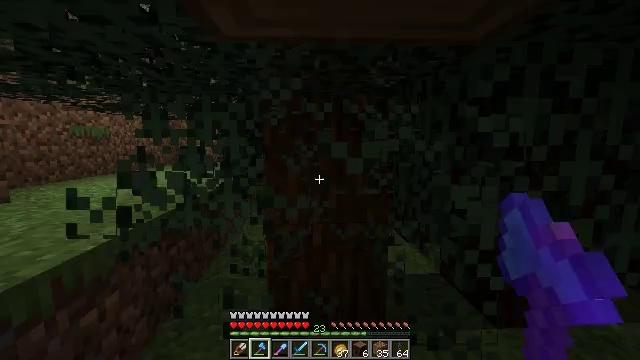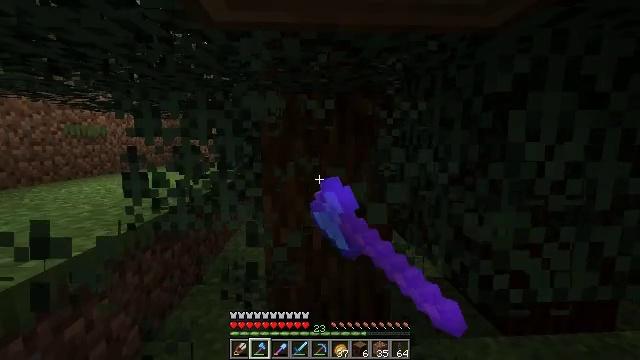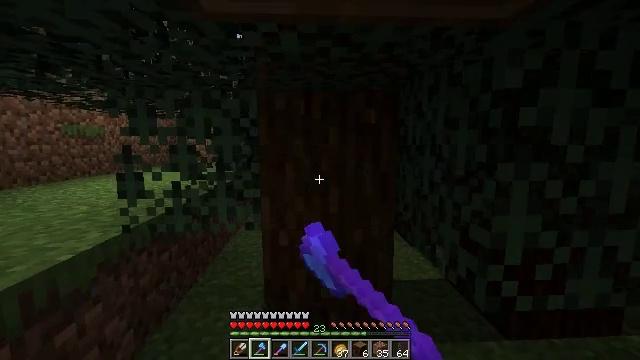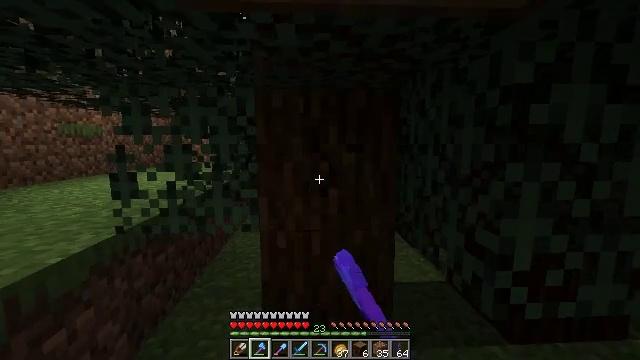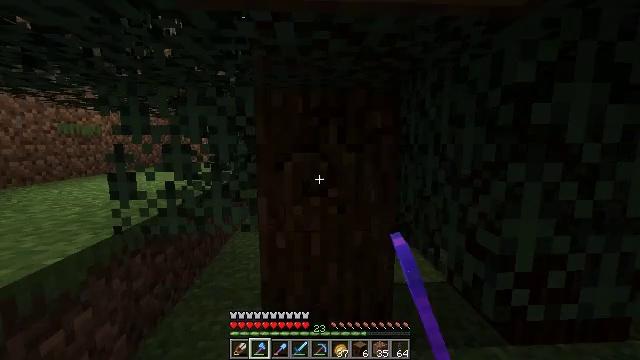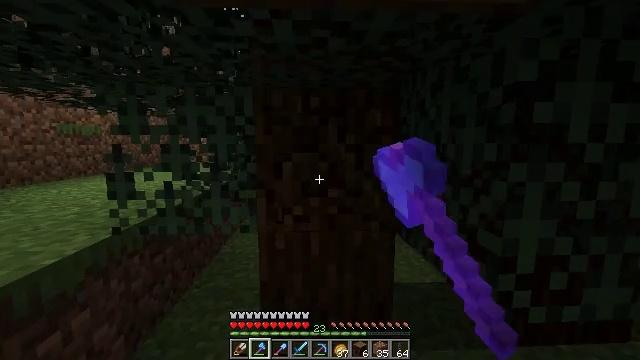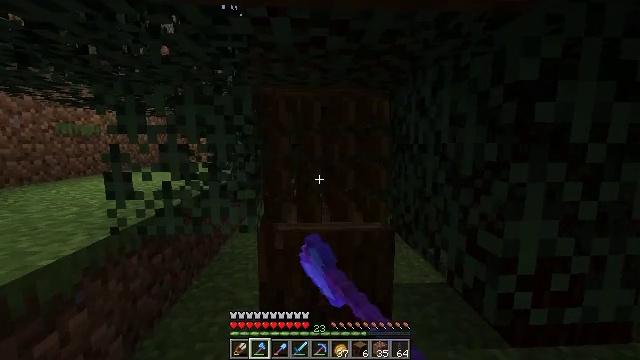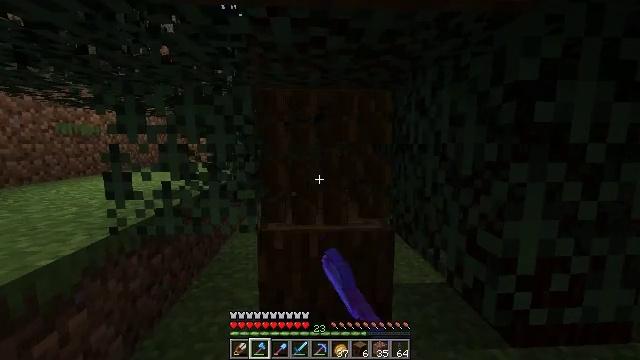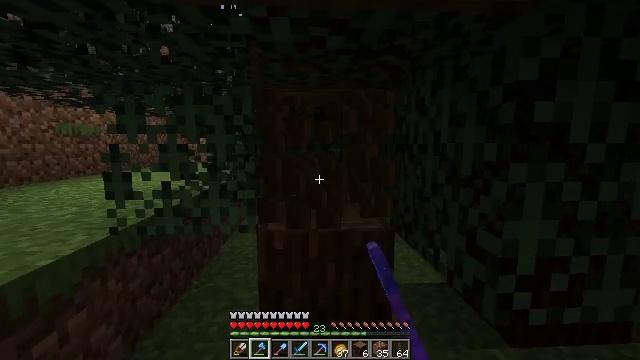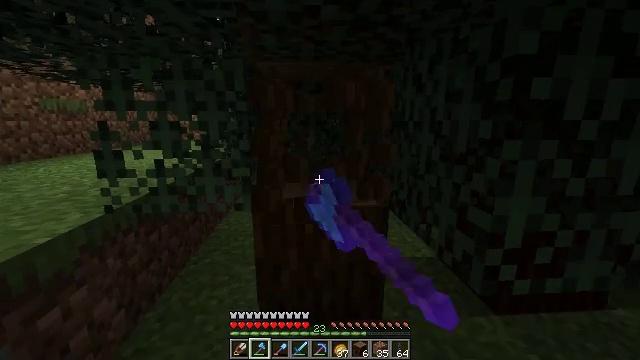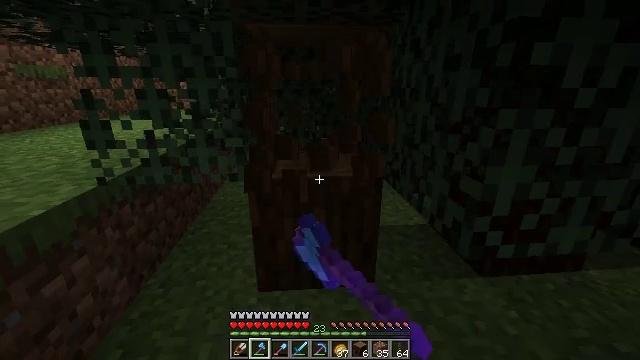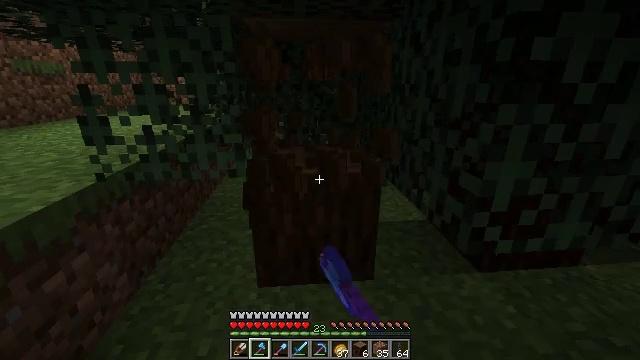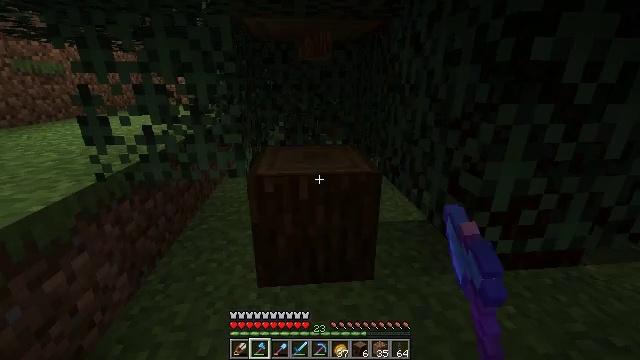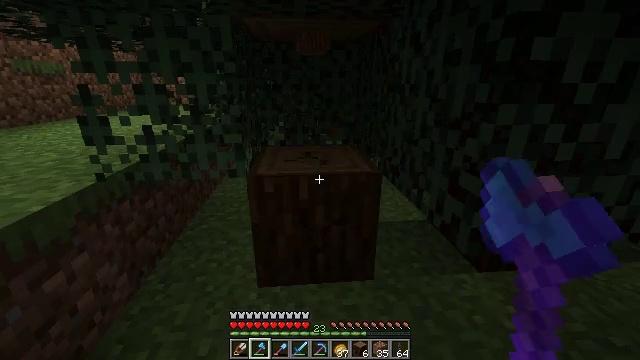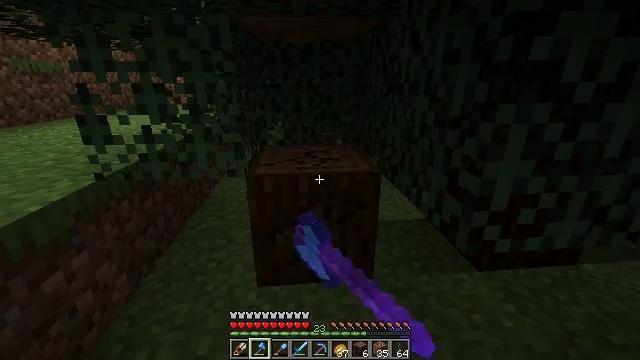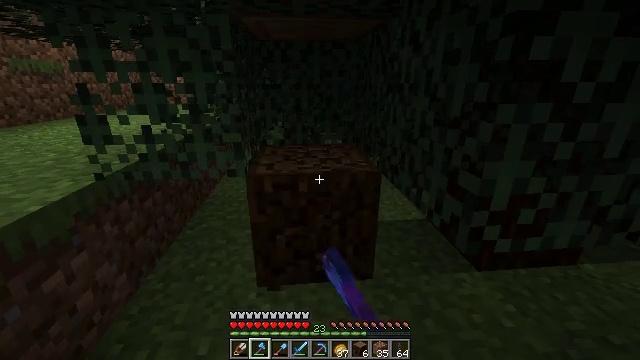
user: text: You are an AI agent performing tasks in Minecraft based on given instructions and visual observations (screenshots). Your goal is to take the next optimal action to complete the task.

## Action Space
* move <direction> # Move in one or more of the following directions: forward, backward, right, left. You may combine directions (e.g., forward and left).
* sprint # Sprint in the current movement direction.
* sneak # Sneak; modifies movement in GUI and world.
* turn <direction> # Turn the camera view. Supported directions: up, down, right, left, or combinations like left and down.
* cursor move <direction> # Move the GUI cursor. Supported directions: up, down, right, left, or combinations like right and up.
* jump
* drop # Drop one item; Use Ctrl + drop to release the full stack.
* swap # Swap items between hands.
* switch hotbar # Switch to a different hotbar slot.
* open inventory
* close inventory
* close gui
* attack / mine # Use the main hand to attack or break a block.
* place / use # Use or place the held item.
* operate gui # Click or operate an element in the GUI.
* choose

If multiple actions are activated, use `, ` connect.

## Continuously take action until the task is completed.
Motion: motion action
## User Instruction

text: Chop down the spruce log.
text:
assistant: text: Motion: attack / mine
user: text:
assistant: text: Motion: attack / mine
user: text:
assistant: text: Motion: attack / mine
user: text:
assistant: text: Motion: attack / mine
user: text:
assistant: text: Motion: attack / mine
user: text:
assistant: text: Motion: attack / mine
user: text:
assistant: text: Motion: attack / mine
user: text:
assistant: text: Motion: attack / mine
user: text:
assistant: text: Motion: turn right and down, attack / mine
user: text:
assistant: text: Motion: turn right and down, attack / mine
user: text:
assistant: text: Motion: attack / mine
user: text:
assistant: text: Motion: attack / mine
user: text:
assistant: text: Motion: attack / mine
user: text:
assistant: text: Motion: attack / mine
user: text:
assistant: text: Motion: attack / mine
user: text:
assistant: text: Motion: attack / mine
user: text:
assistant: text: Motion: attack / mine
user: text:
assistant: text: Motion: attack / mine
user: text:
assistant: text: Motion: attack / mine
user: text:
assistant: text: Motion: attack / mine
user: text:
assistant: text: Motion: attack / mine